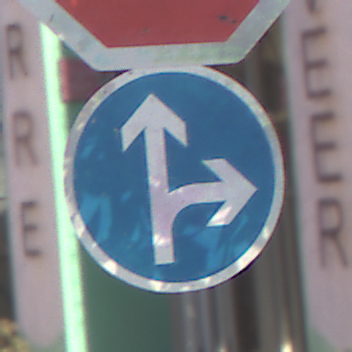
Verkehrszeichen: VorgeschriebeneFahrtrichtungGeradeausOderRechts
Zusatzzeichen oben: Stop
Umgebung: Outdoor, Special
Tageszeit: MorningAfternoon
Wetter: PartlyCloudy
Licht: Natural
Jahreszeit: NotSpecified
Kontrast: HighContrast